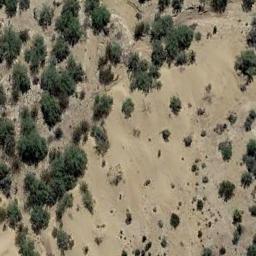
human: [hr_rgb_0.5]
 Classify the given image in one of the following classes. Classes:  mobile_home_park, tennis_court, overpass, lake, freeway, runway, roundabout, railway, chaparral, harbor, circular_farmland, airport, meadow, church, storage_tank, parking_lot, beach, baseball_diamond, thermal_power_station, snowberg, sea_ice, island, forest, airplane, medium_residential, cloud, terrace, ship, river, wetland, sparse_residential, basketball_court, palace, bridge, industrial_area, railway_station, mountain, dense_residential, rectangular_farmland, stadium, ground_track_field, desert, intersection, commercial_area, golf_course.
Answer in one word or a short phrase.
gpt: chaparral